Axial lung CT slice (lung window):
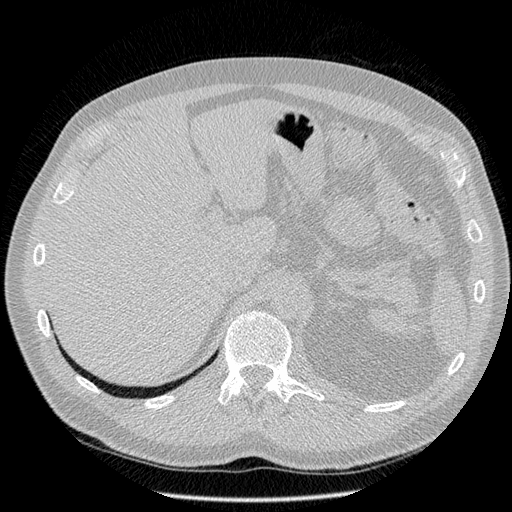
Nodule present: no